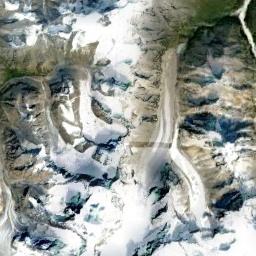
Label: snowberg